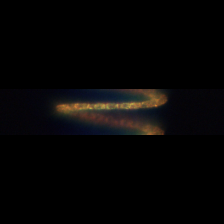
Taxon: Guinardia
Group: Diatoms